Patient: sex F, age 61
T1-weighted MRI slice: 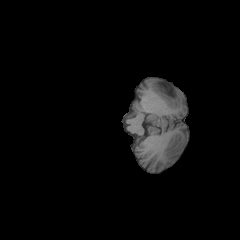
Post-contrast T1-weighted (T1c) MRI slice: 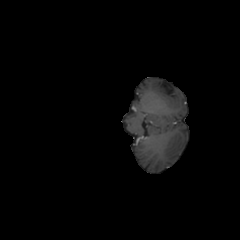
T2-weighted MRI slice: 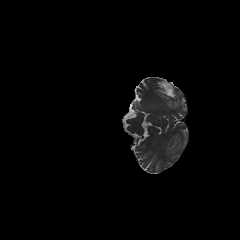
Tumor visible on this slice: no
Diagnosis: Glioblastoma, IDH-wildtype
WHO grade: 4